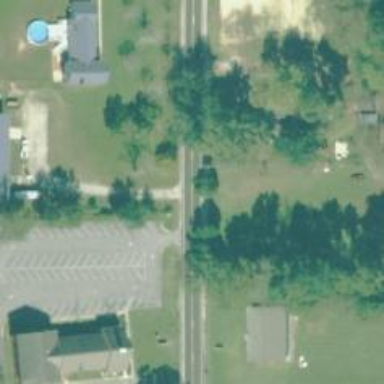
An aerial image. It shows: Driveway for service vehicles.